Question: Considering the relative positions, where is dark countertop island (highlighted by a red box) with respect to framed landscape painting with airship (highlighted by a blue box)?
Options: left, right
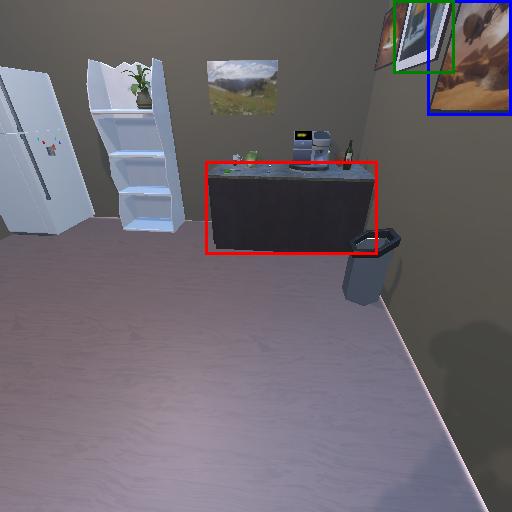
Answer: left